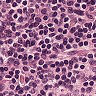
Metastatic tissue present: no